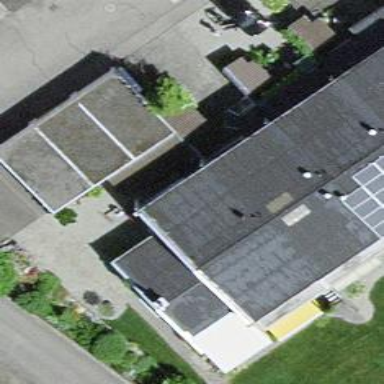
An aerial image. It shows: Group of garages.